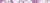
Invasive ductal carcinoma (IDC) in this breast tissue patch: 0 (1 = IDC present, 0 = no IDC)